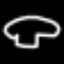
Label: mushroom